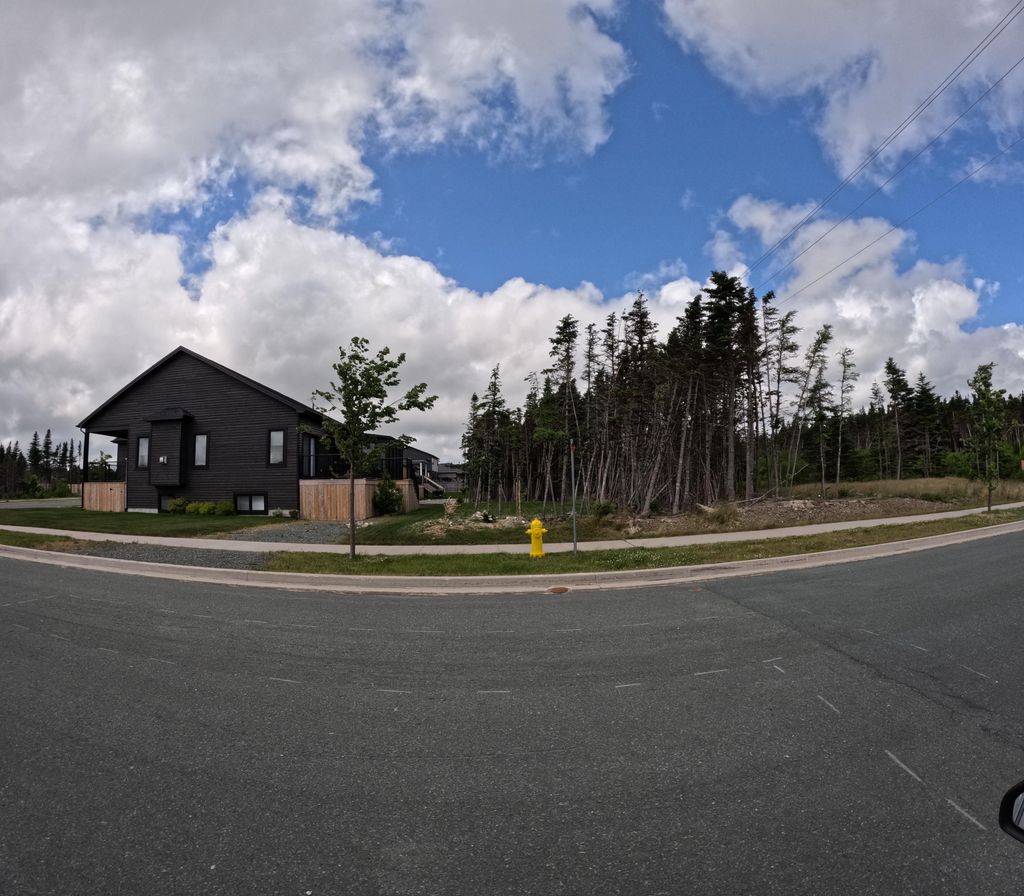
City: st_johns